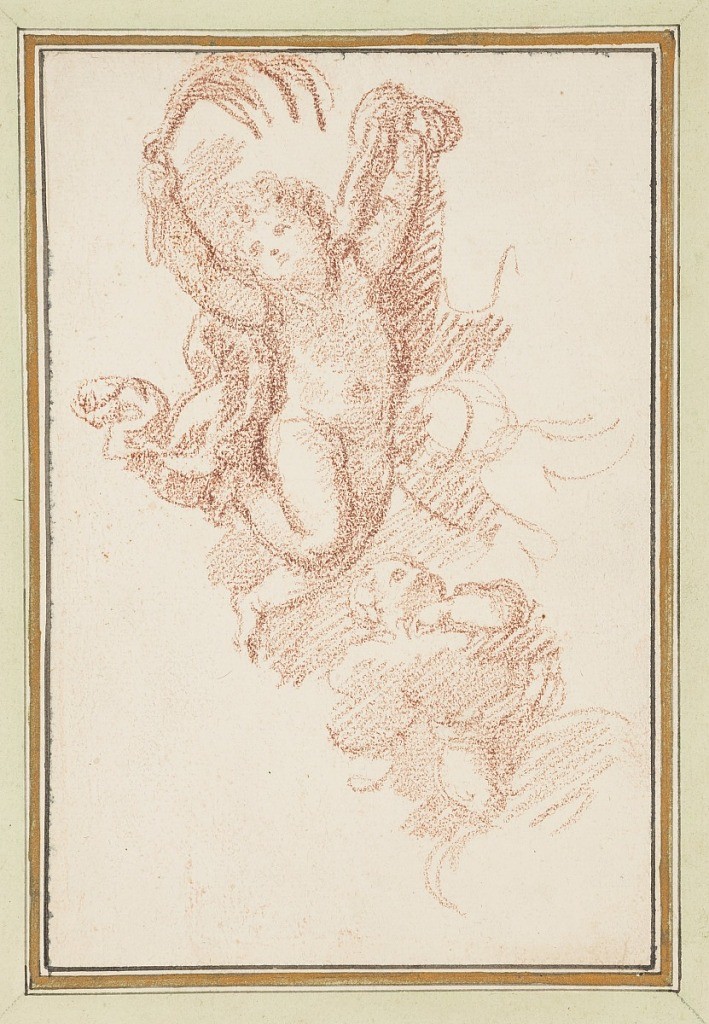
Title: Two putti
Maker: Jean-Robert Ango, French, active in Rome 1759 –1770, d. 1773
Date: ca. 1759–70
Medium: Red chalk on paper
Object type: Drawing
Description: Two putti, one with bent leg and extended arms, the other below, only partially drawn.